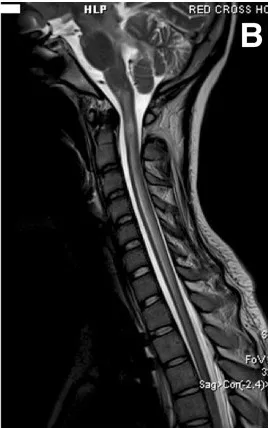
B: Spine T2 sagital. Extensive confluent lesions extending cranially up to the medulla oblongata and caudally to the middle thoracic spine.
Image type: radiology (mri)